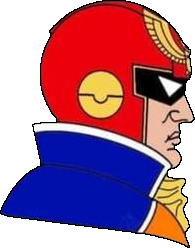
Label: 4_Yes_Chad